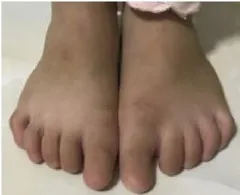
Clinical findings of family 2. (G-K) Phenotypes of onychodystrophy of the father are similar to the proband.
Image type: medical_photograph (skin_photograph)